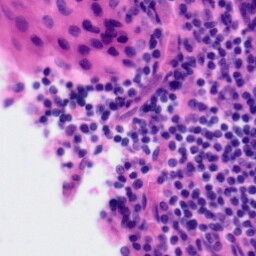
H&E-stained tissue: Tonsil